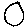
Label: circle